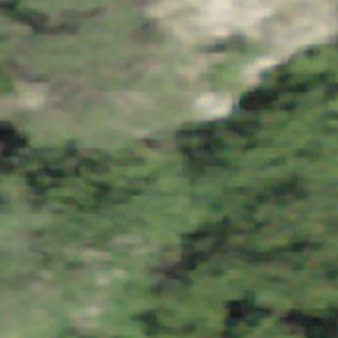
Label: other